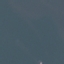
Label: SeaLake